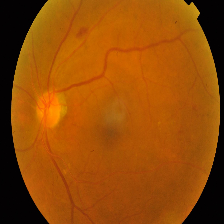
Diabetic retinopathy grade: Proliferative DR